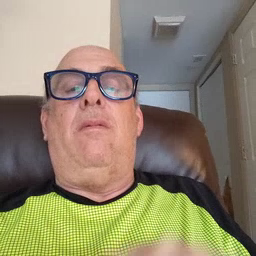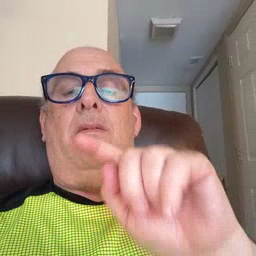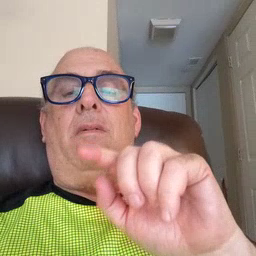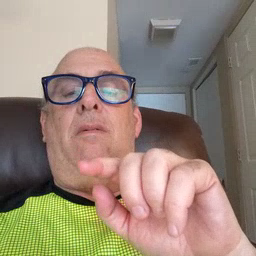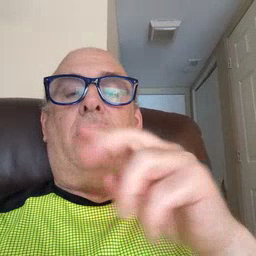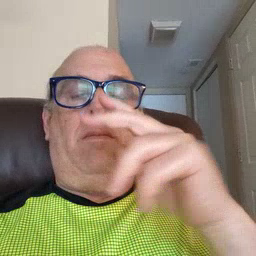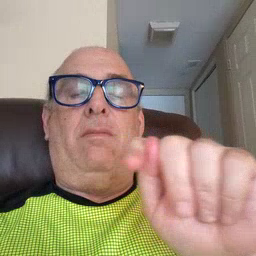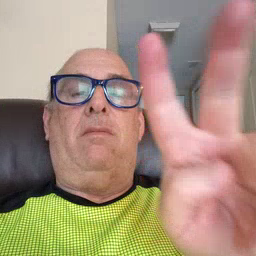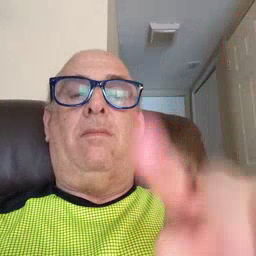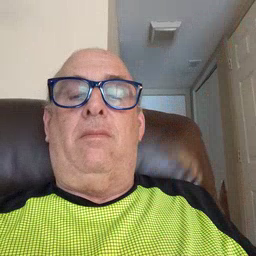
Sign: TV